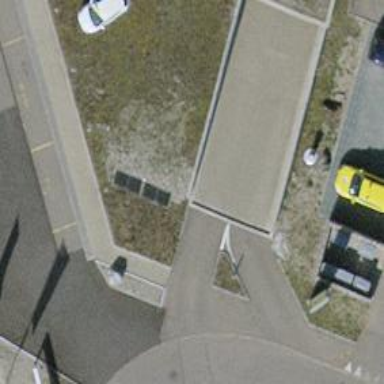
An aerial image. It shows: Parking aisle with concrete surface.